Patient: sex F, age 73
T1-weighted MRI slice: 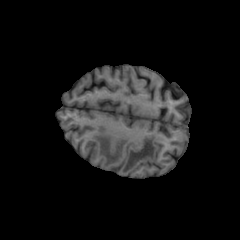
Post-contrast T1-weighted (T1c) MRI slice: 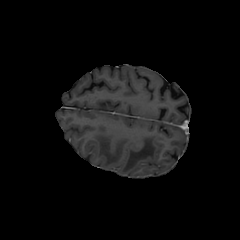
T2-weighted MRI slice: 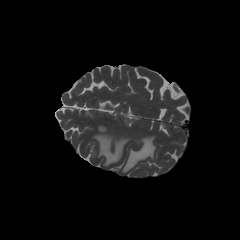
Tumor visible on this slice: yes
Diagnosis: Glioblastoma, IDH-wildtype
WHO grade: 4